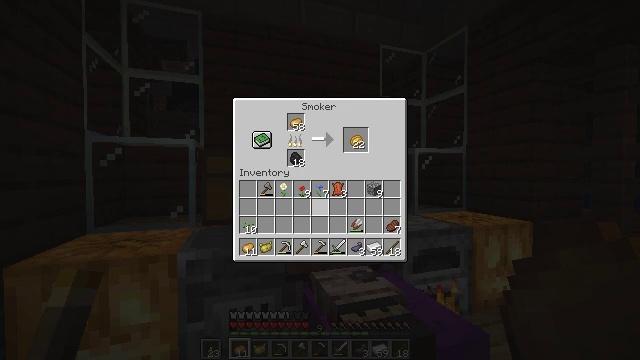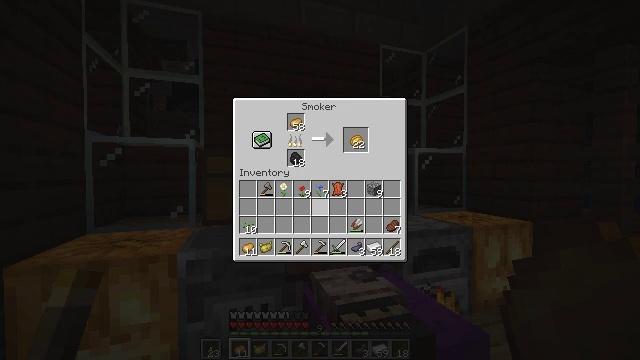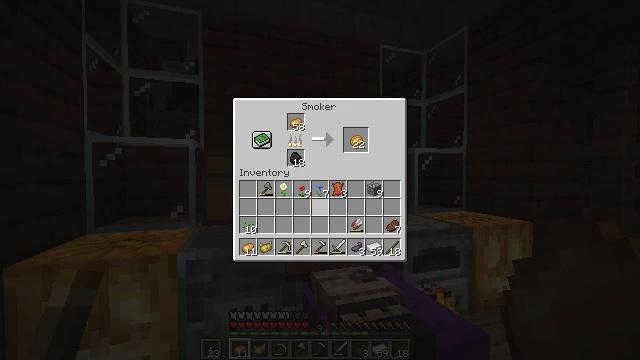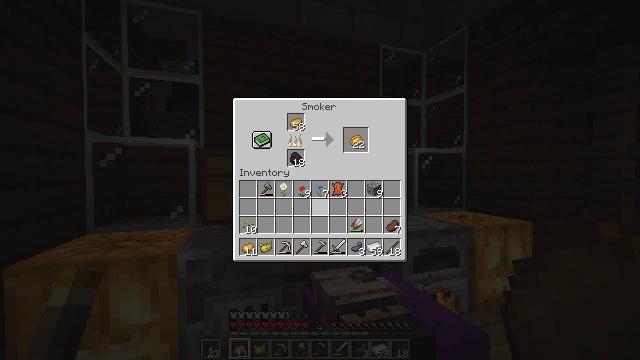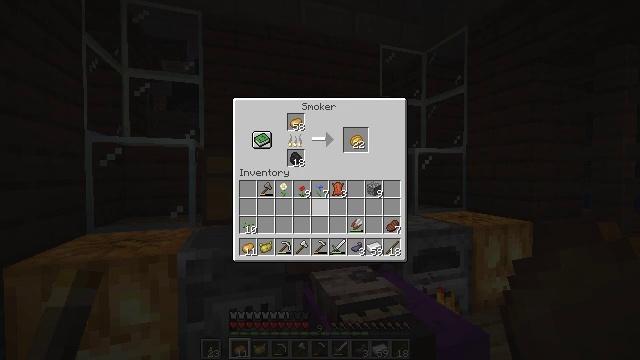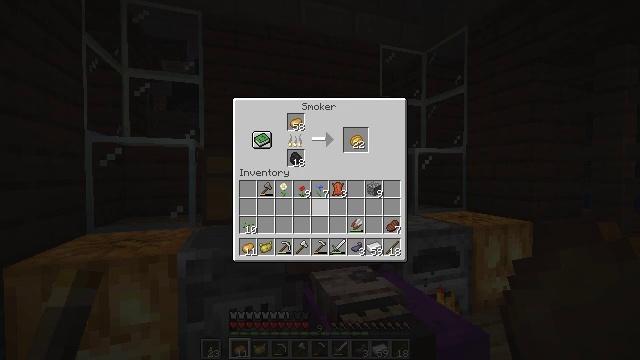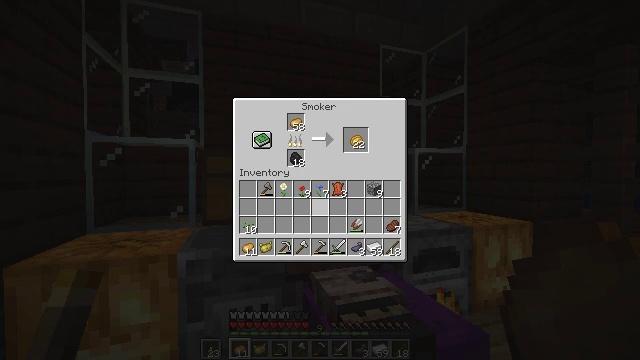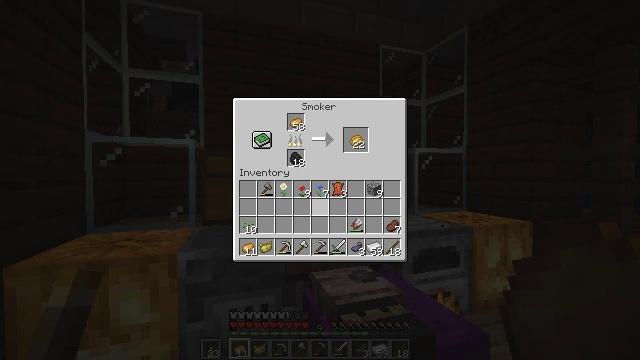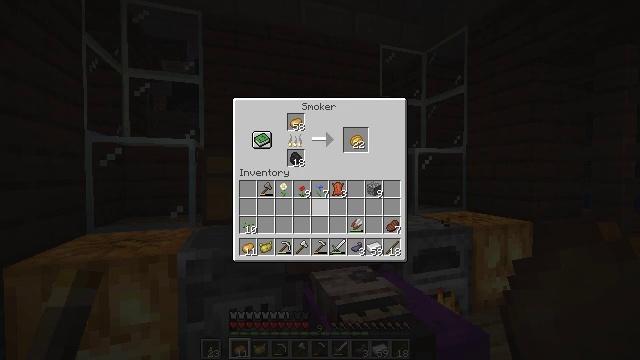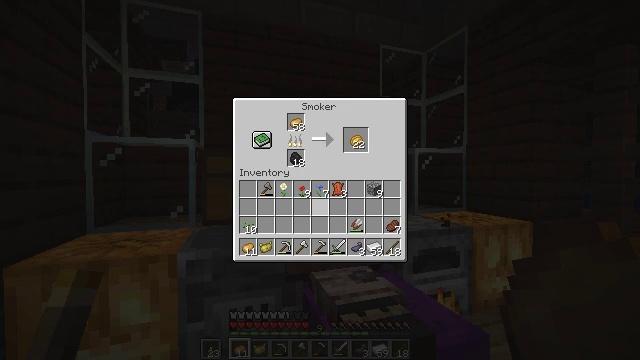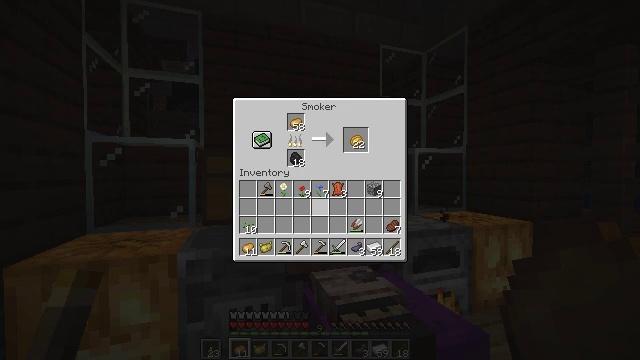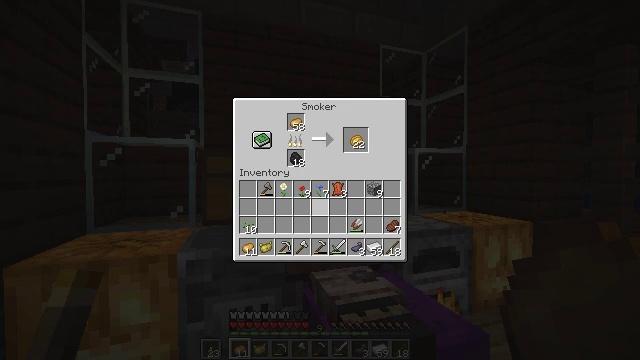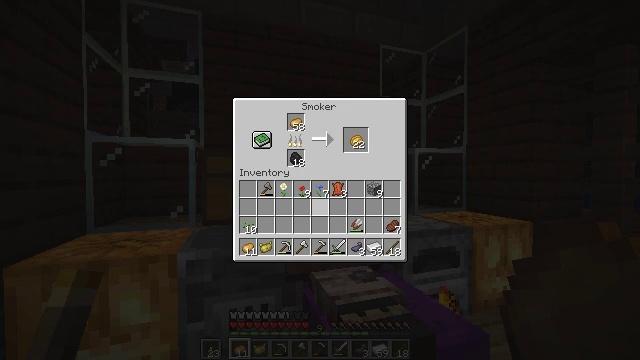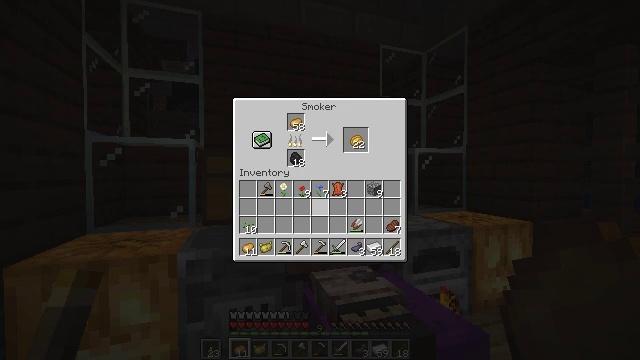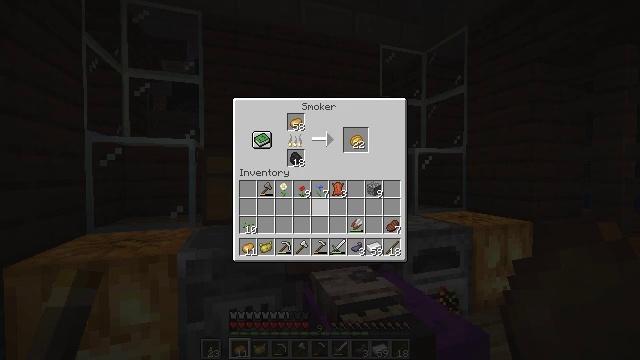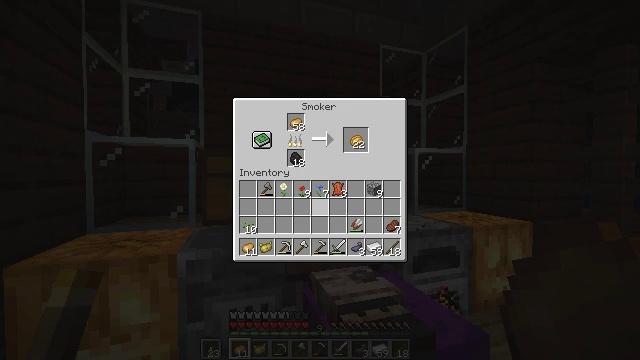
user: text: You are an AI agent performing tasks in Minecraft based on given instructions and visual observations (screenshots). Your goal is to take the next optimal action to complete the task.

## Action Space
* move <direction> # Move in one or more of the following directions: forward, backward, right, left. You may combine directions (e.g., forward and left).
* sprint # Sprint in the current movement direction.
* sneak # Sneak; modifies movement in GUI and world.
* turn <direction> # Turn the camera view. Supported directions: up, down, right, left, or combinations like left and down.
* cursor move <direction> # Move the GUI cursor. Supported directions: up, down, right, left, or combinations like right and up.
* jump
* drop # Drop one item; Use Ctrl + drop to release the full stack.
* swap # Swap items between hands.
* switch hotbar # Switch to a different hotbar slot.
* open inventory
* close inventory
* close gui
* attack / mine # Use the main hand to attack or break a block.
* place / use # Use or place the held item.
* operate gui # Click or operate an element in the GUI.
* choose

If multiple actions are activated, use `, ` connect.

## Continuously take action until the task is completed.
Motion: motion action
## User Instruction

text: Smelt a baked potato.
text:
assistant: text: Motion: no_op
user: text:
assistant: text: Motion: no_op
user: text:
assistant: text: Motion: no_op
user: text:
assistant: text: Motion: no_op
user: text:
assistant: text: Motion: no_op
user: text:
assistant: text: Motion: no_op
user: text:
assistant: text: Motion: no_op
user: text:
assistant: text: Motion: no_op
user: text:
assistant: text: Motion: no_op
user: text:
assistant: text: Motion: no_op
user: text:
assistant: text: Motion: no_op
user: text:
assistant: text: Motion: no_op
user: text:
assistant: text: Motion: no_op
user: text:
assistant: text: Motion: no_op
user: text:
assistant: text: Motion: no_op
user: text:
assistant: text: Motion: no_op
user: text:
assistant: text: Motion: no_op
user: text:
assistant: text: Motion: no_op
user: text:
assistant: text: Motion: no_op
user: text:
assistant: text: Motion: no_op
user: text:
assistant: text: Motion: no_op
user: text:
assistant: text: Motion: no_op
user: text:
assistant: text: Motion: no_op
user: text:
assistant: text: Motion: no_op
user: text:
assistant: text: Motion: no_op
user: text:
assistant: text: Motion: no_op
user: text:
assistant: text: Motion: no_op
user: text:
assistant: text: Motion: no_op
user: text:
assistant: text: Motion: no_op
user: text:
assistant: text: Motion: no_op